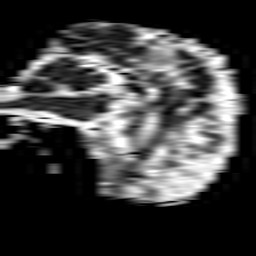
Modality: ADC
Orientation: sagittal
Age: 52
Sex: male
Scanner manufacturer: philips
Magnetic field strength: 1.5 T
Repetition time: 3.398 s
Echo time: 0.06922 s